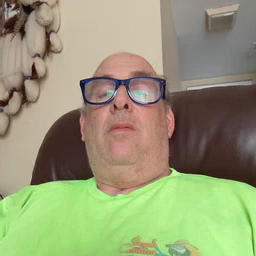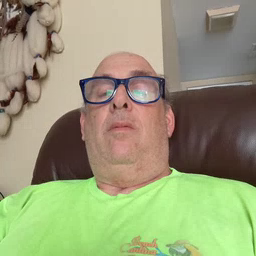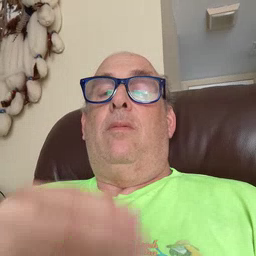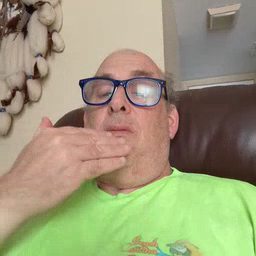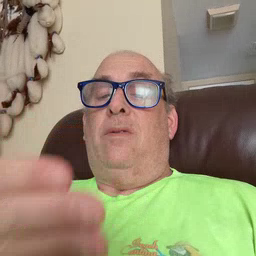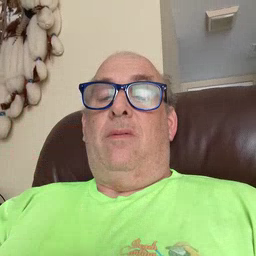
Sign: thankyou